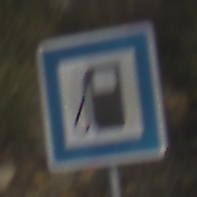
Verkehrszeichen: Tankstelle
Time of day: MorningAfternoon
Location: Outdoor (RoadRail)
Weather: PartlyCloudy
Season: NotSpecified
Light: Natural